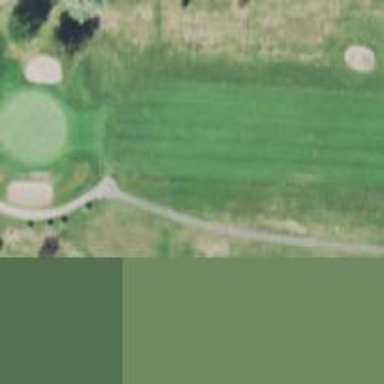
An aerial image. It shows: View of golf hole.